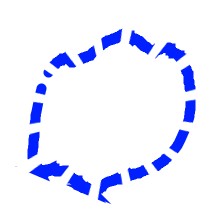
Shape: circle